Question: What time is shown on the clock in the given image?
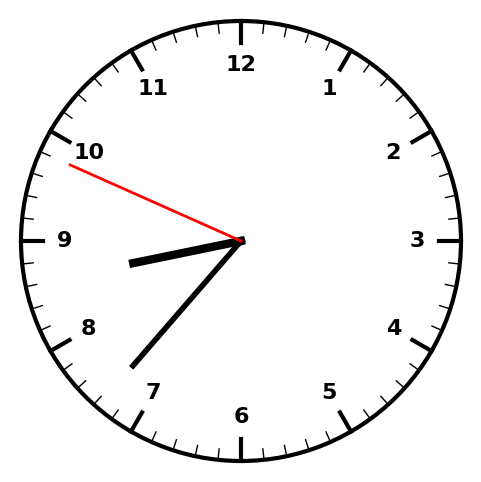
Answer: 08:36:49